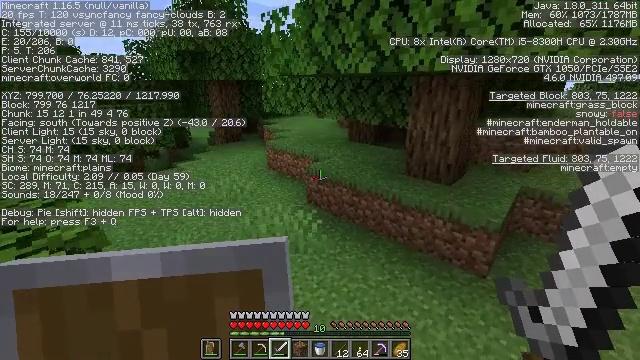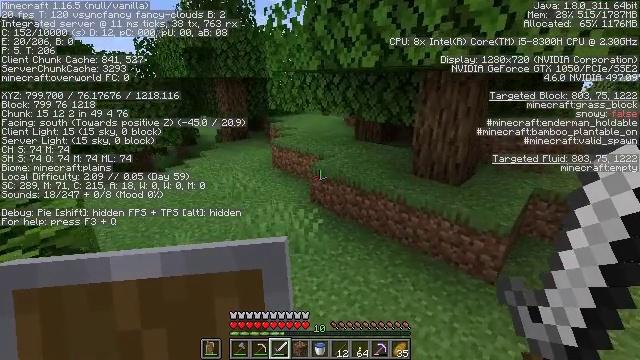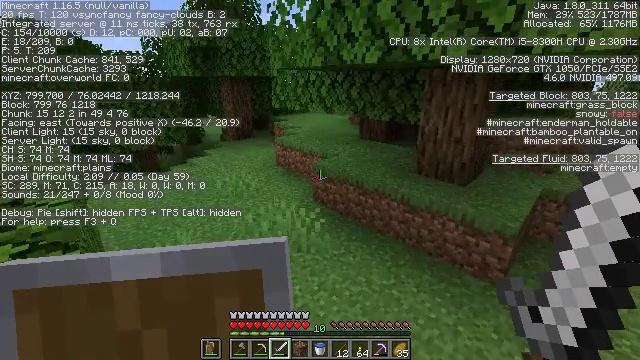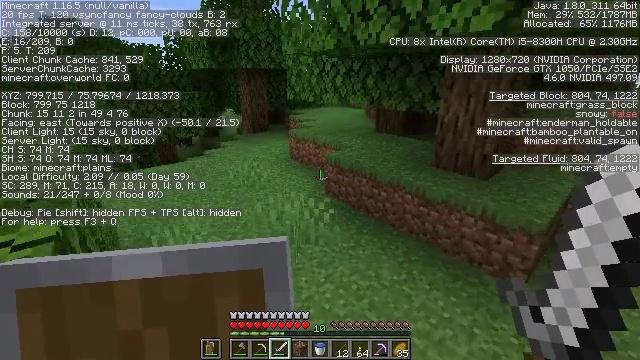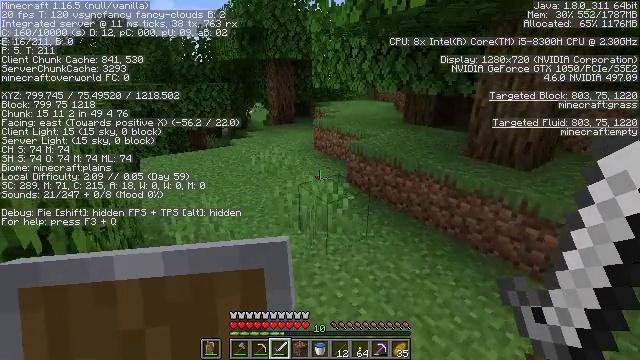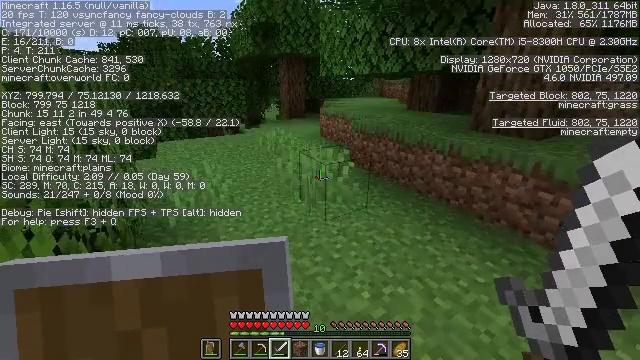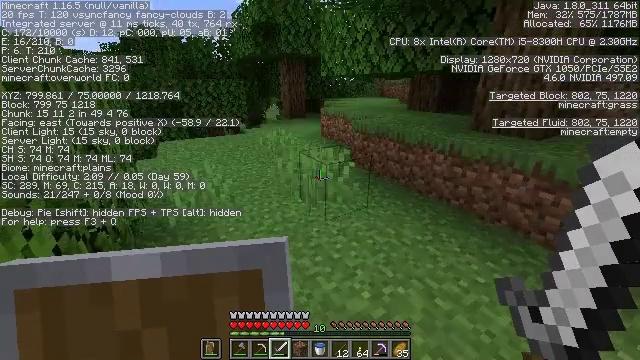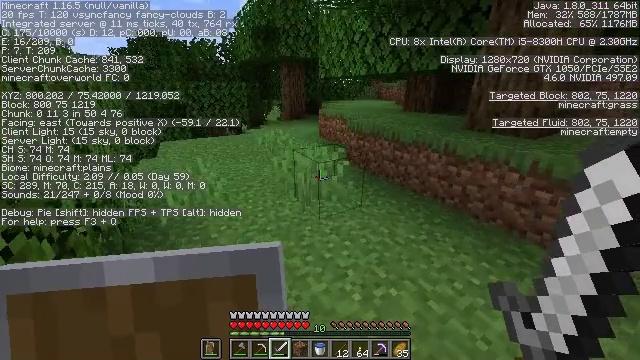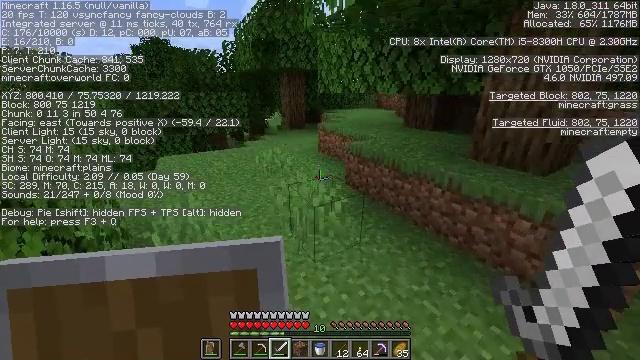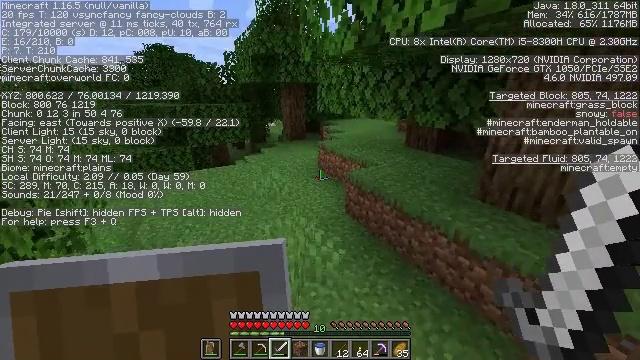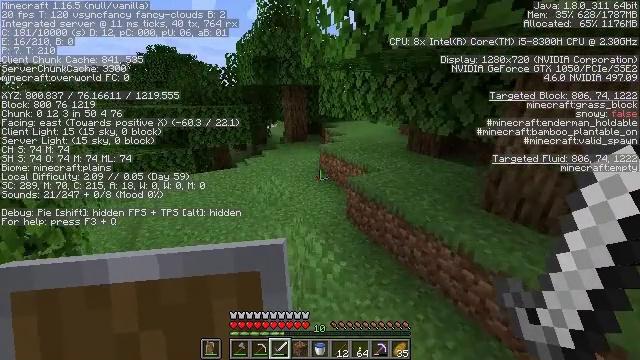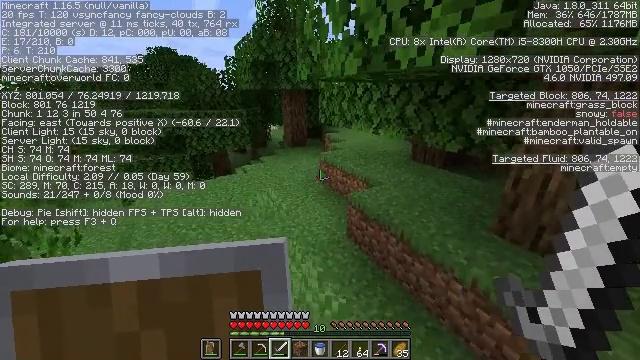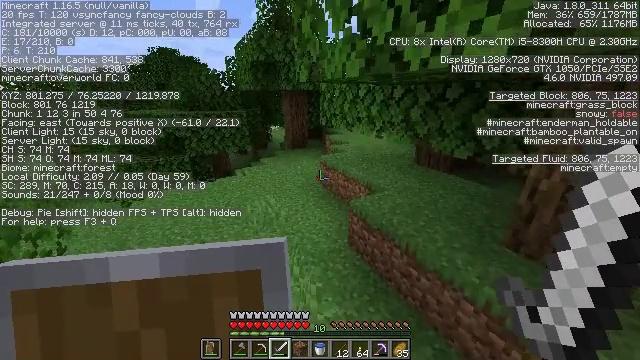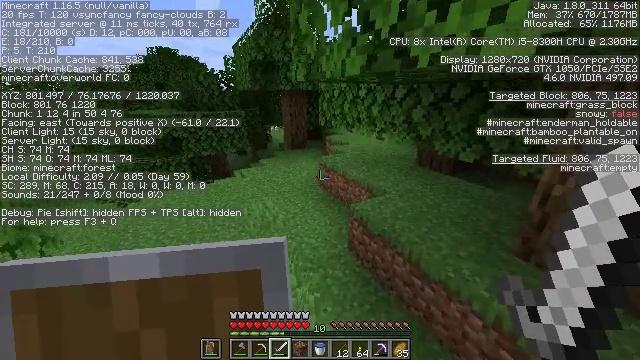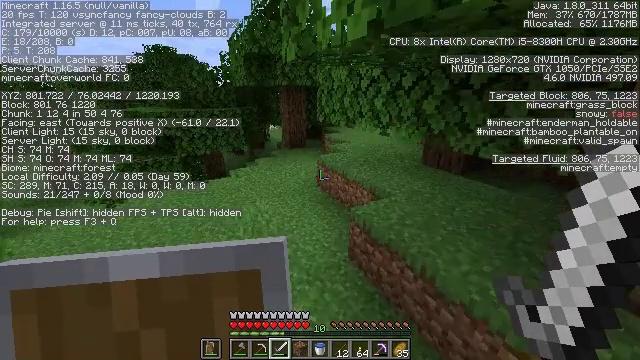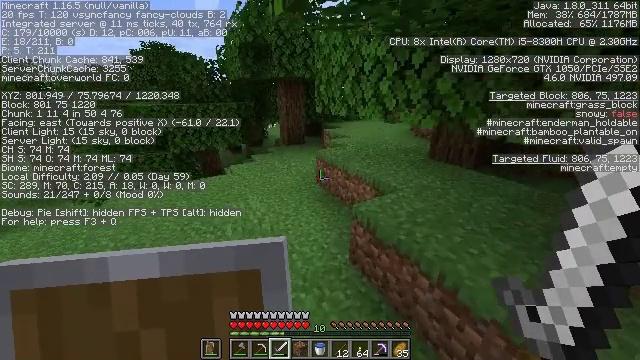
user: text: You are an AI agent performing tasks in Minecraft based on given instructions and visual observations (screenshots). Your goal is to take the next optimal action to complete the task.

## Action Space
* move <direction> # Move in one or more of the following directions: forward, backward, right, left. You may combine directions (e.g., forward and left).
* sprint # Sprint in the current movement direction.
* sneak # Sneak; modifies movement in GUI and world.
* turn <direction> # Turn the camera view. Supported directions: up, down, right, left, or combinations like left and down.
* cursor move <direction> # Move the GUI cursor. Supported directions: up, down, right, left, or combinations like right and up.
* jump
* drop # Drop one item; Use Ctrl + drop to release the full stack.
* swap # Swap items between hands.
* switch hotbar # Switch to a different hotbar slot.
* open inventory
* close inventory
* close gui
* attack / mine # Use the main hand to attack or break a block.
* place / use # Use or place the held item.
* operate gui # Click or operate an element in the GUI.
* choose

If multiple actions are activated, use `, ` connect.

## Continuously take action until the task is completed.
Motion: motion action
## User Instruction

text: Mine the yellow bed to pick it up.
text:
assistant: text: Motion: move forward, sprint, turn left, jump
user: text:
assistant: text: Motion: move forward, sprint, turn left, jump
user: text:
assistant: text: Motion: move forward, sprint, turn left, jump
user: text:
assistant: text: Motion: move forward, sprint, turn left, jump
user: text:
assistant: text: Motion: move forward, sprint, turn left, jump
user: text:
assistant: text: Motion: move forward, sprint, jump
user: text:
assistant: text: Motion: move forward, jump
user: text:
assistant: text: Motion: move forward, jump
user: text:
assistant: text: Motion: move forward, sprint, jump
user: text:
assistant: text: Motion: move forward, sprint, jump
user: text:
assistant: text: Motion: move forward, sprint, jump
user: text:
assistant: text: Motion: move forward, sprint, jump
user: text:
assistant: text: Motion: move forward, sprint, jump
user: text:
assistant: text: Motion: move forward, sprint, jump
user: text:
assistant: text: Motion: move forward, sprint, jump
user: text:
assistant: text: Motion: move forward, sprint, jump
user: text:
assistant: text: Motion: move forward, sprint, jump
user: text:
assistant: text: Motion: move forward and move left, sprint, jump
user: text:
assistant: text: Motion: move forward and move left, sprint, jump
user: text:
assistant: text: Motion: move forward and move left, sprint, jump
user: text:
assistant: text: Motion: move forward and move left, sprint, jump
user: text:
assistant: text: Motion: move forward and move left, sprint, jump
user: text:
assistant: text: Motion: move forward and move left, sprint, jump
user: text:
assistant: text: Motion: move forward, sprint, turn right, jump
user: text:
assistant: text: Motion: move forward, sprint, jump
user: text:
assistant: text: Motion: move forward, sprint, jump
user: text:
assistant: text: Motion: move forward, sprint, jump
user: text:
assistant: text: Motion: move forward, sprint, jump
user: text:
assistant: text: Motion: move forward, sprint, jump
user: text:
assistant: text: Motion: move forward, sprint, jump